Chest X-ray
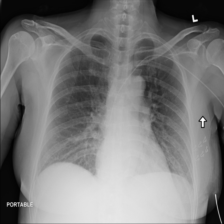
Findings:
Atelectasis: negative
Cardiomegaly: negative
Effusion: negative
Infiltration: positive
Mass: negative
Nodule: negative
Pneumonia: negative
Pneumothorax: negative
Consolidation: negative
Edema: negative
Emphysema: negative
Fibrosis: negative
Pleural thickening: negative
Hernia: negative